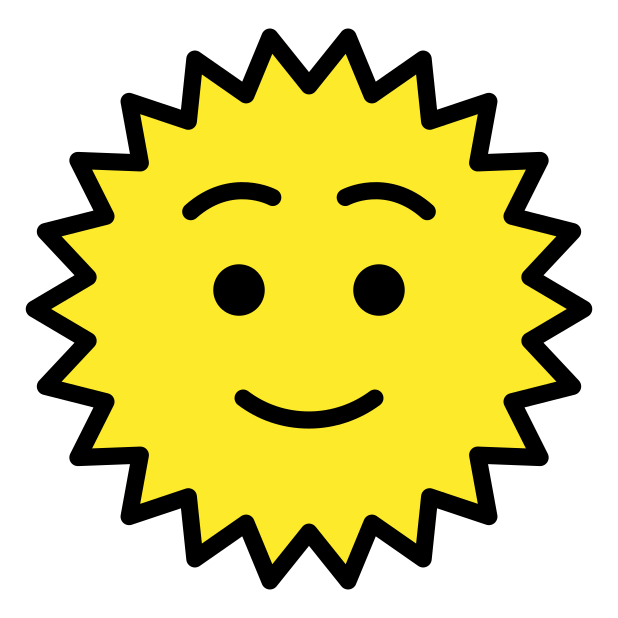
sun with face